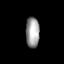
Tissue: lung
Cell type: Endothelial cells
Senescence score: 0.5615
Nuclear area (px): 410
Mean DAPI intensity: 156.683